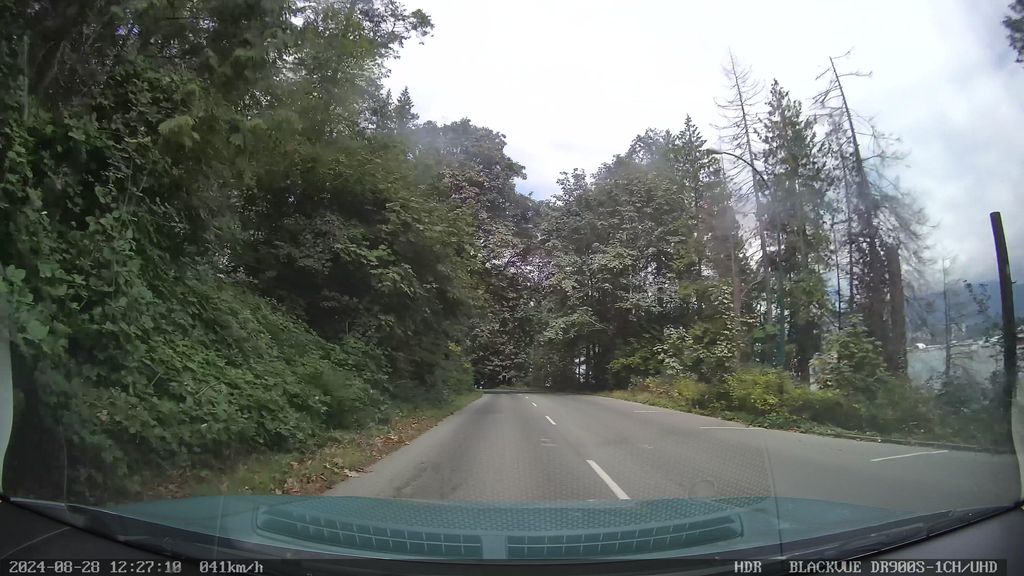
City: vancouver